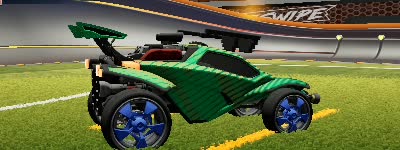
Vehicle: octane